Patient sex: M
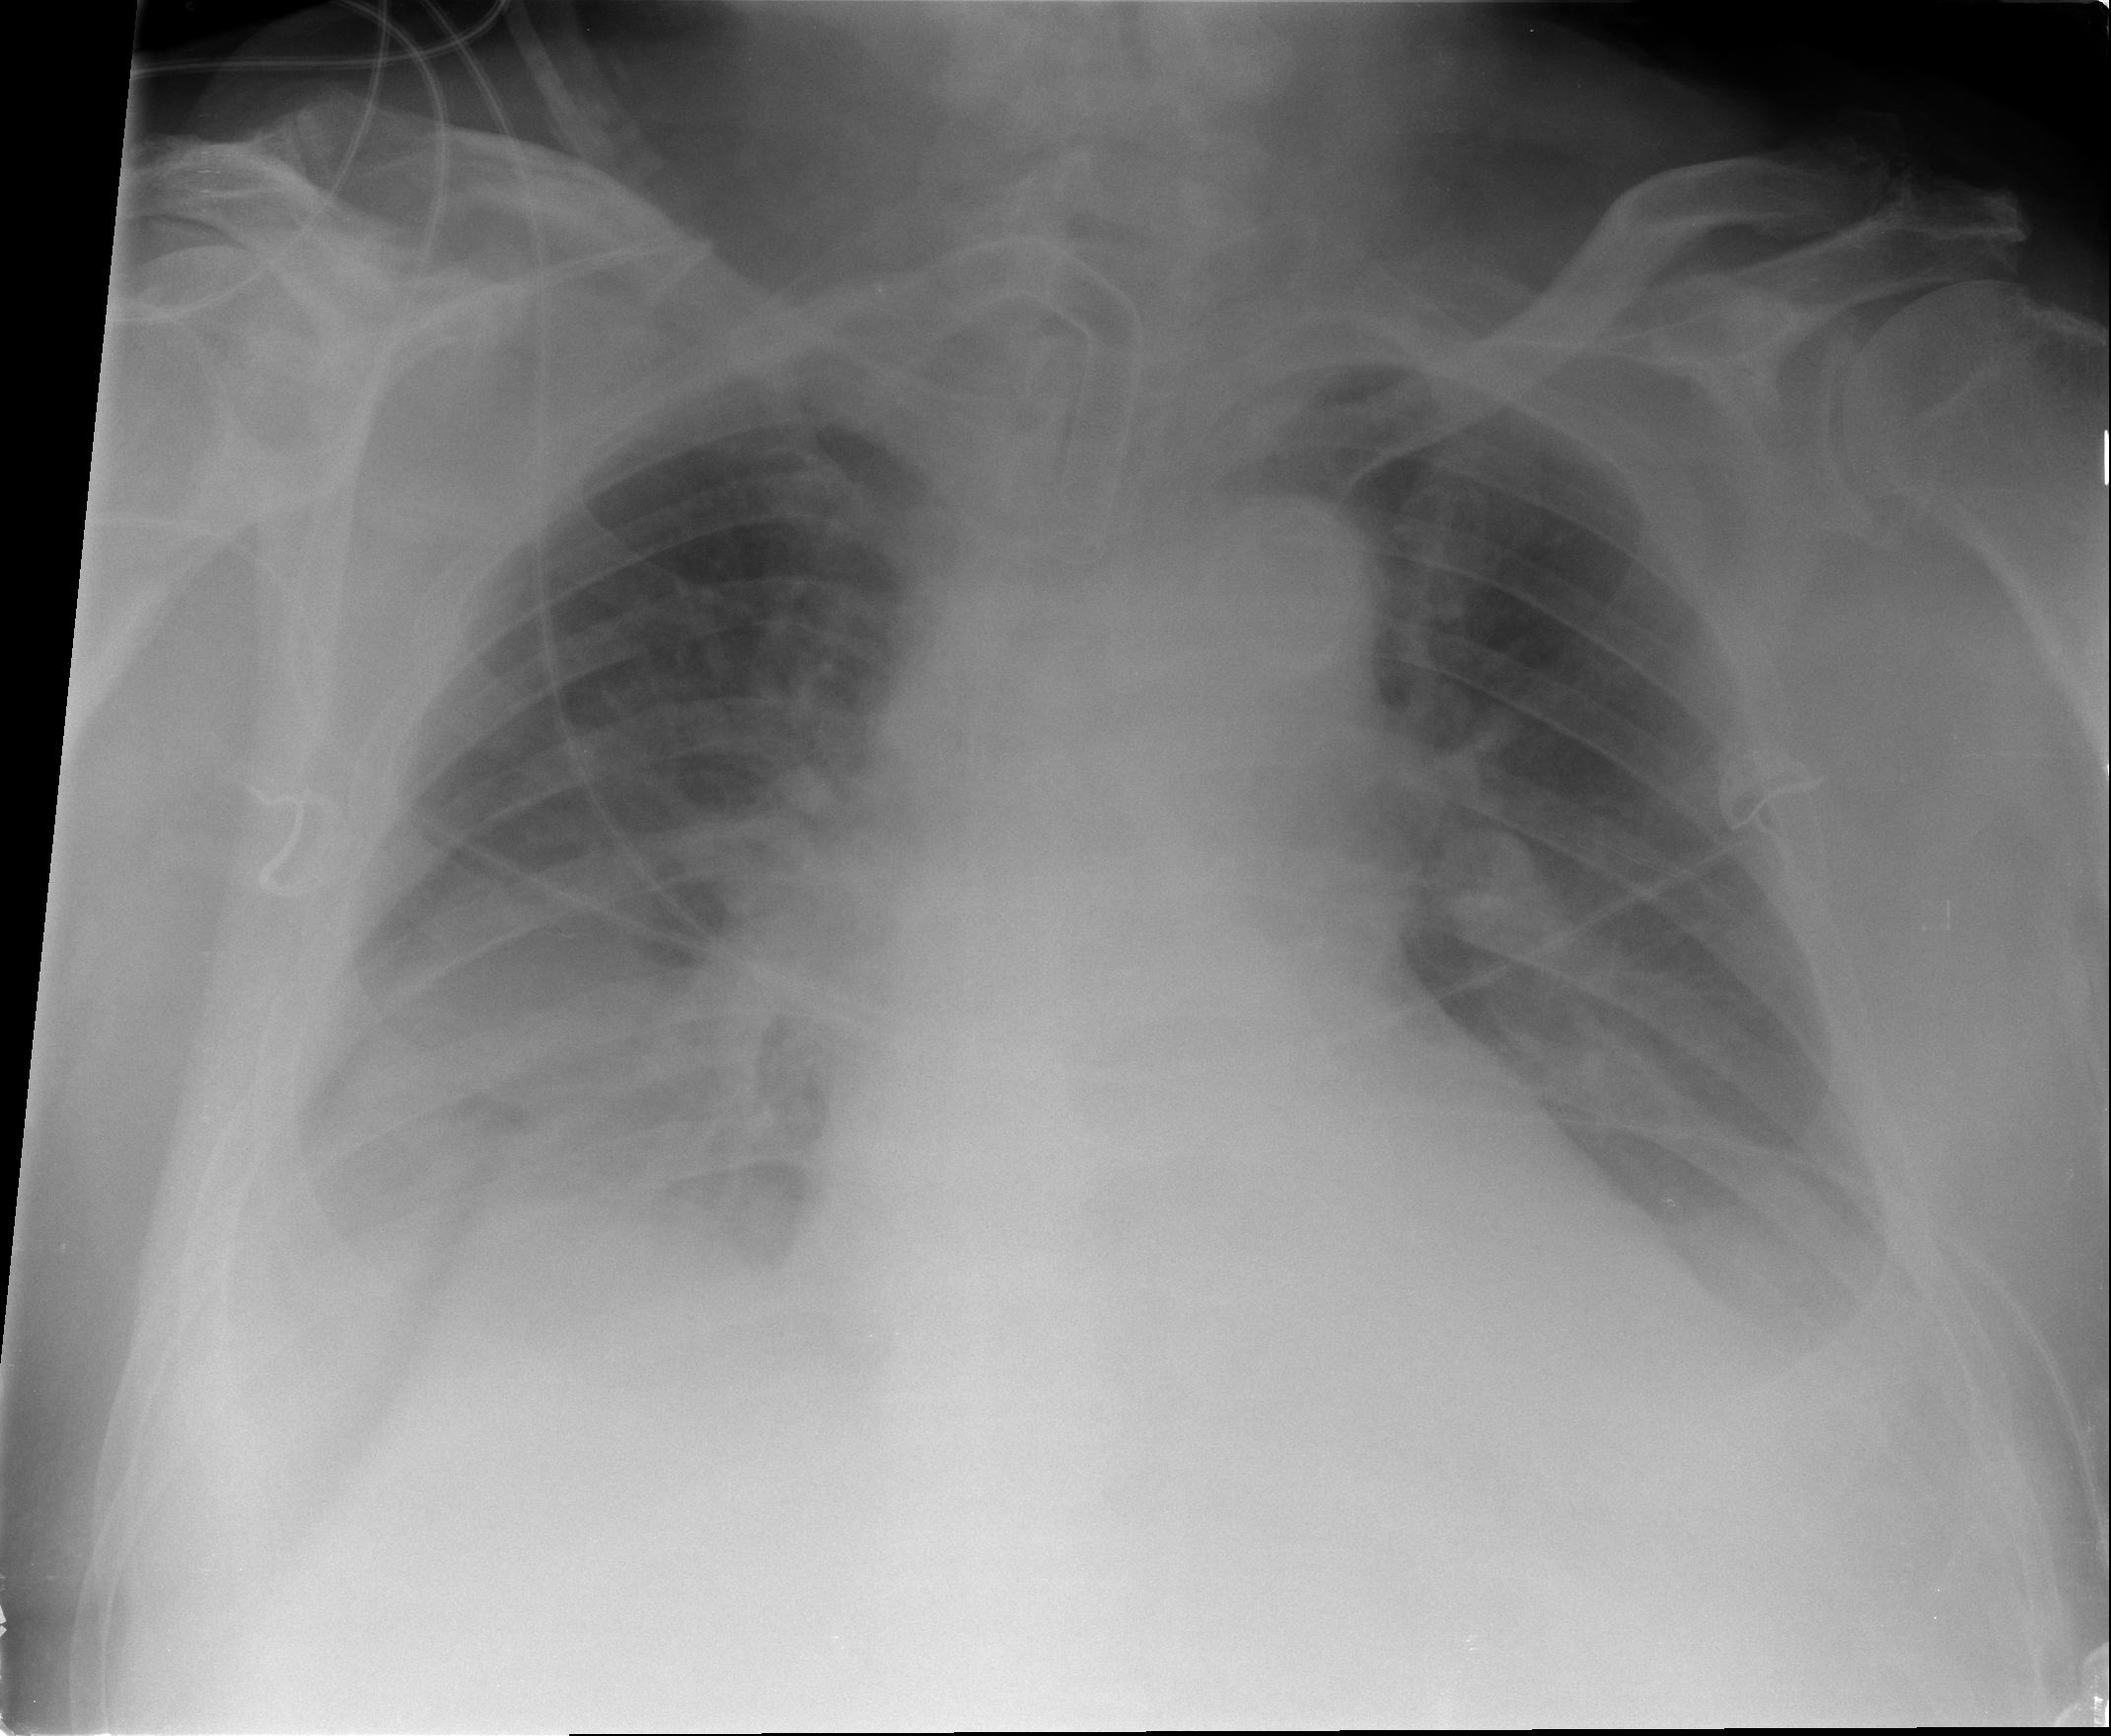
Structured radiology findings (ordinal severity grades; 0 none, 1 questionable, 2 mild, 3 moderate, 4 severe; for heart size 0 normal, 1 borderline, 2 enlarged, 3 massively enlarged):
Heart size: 0
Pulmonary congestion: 1
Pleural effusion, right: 2
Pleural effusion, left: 2
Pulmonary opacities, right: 0
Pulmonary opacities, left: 0
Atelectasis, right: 3
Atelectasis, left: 2